Field crop: tomato
Growth stage: 2
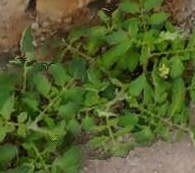
Species: tomato